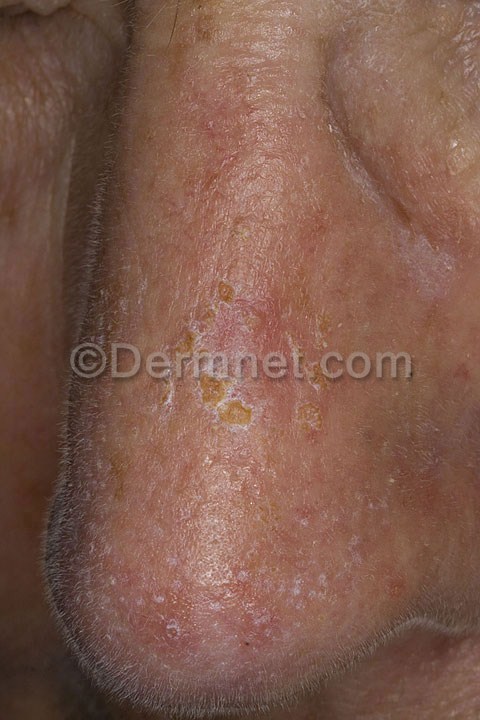
Disease: Actinic Keratosis Basal Cell Carcinoma and other Malignant Lesions